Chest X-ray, AP view. Patient: 66 years old, sex F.
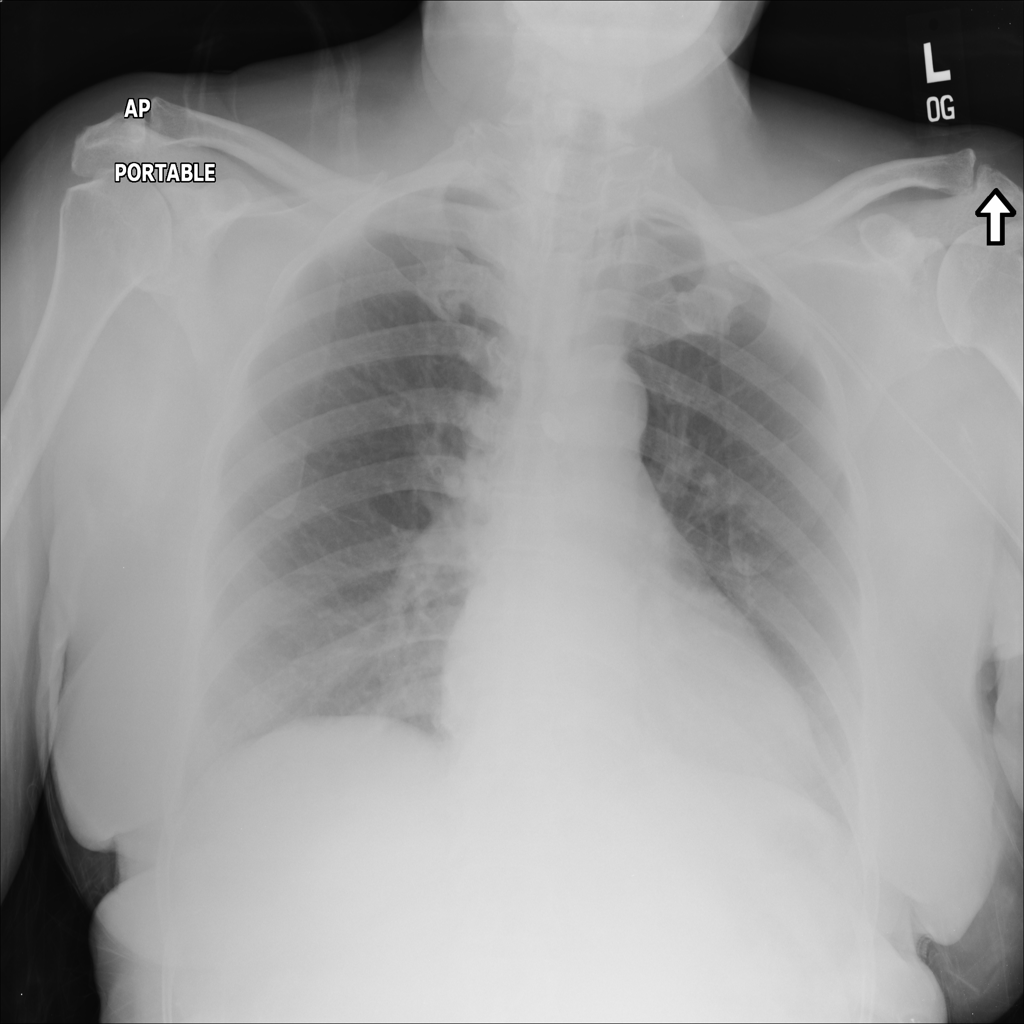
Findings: No Finding